Question: Probably a basic question but how do I remove the arrow in the top tab on a wordpress permalink?
ie:
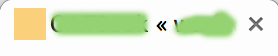
Answer: The separator is the first argument of <URL>.
You can use something like '<title><?php wp_title(''); ?></title>' to remove the separator.